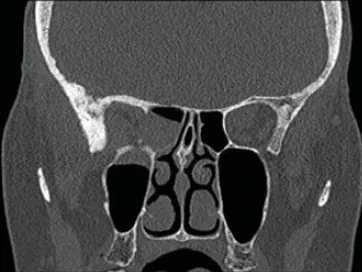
Coronal CT scan showing non-specific findings of "mucosal disease" involving the right maxillary, ethmoid, and sphenoid sinuses. An erosion of the lateral wall of right sphenoid is also noted.
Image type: radiology (ct)